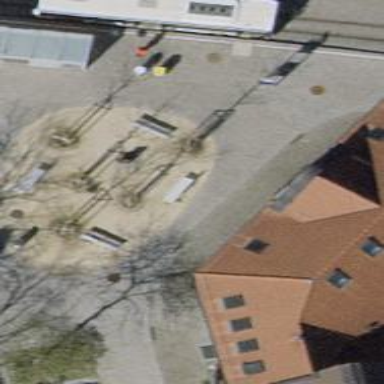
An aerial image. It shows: White bench.